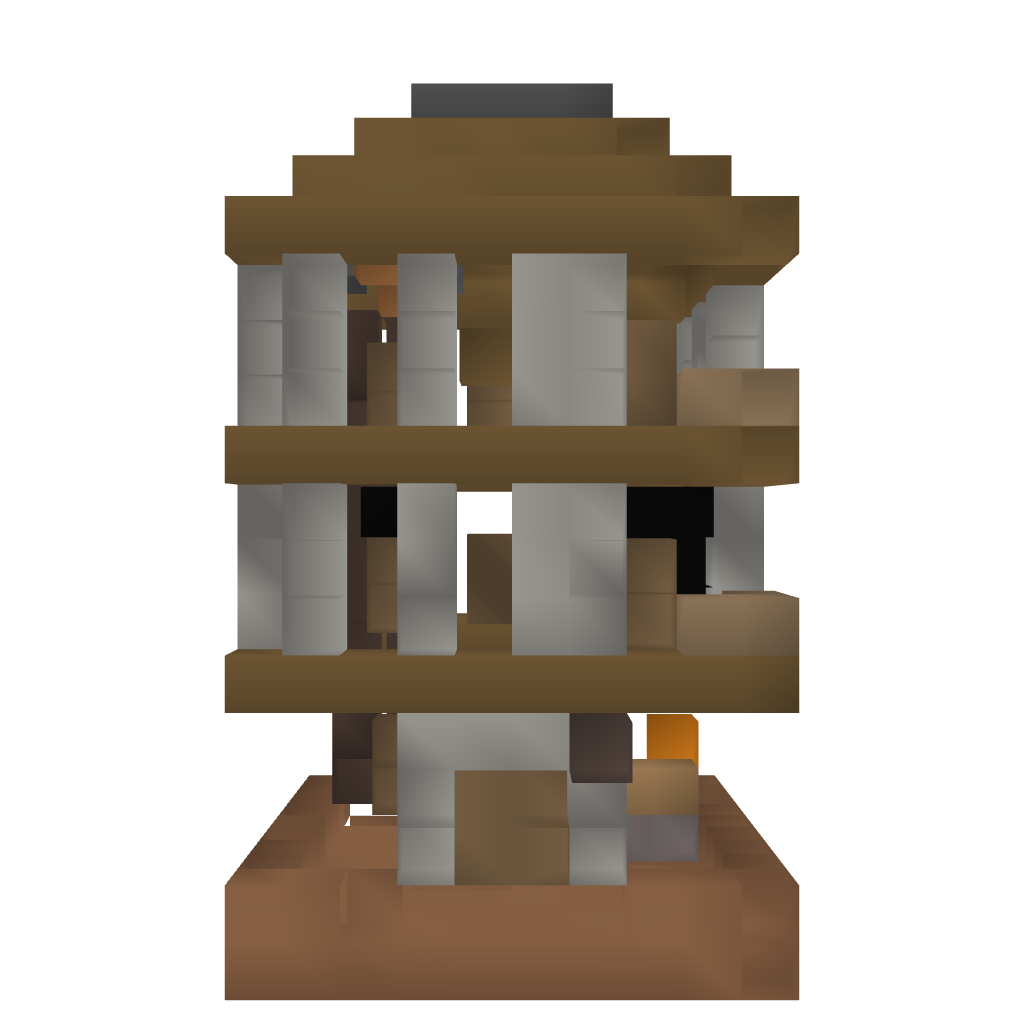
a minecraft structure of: luxury apartment